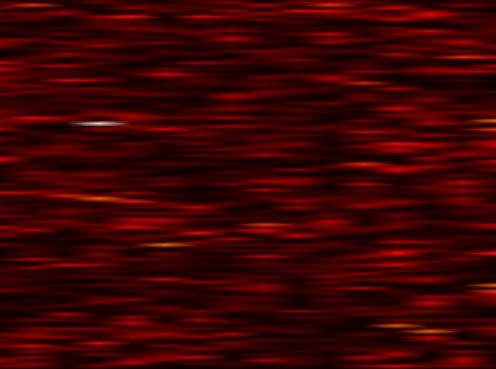
Label: OFDM